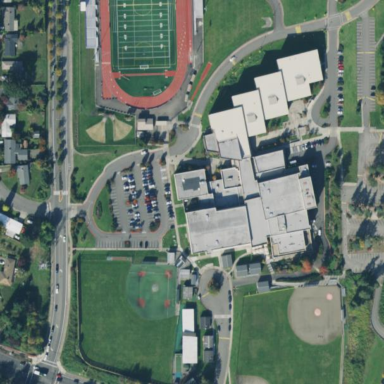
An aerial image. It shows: School.